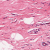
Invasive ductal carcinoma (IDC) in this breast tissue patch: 0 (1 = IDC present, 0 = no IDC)